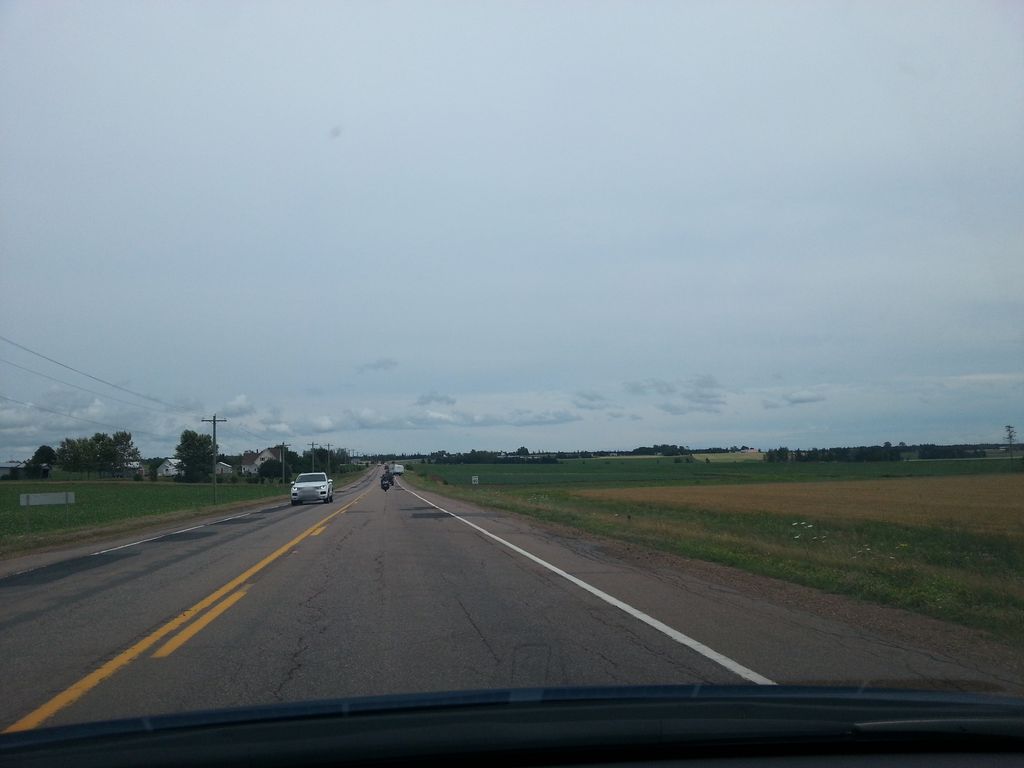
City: charlottetown